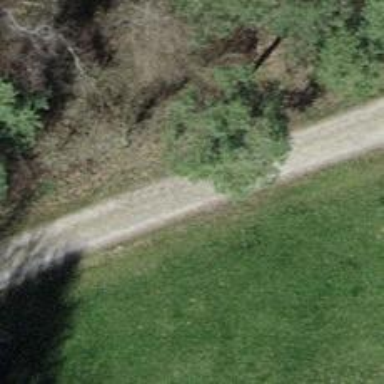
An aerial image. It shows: Track with grade2 pebblestone surface.